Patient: sex F, age 19
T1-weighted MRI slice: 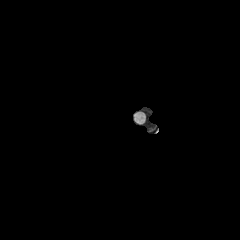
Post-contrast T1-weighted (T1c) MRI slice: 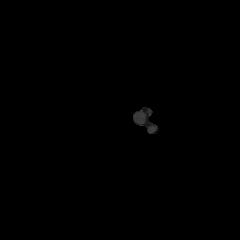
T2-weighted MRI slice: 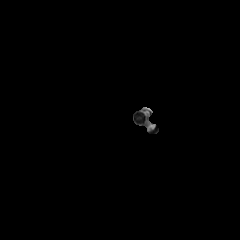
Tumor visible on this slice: no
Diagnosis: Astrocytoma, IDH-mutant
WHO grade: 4